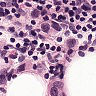
Metastatic tissue present: yes